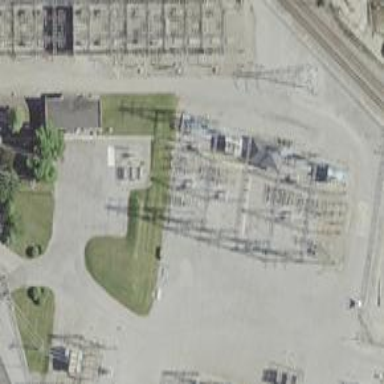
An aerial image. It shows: Switch used for power control.